Question: I'm creating a website that will have articles, and it will support the ability for people to sign up as an affiliate (and get a subdomain) and get paid per 'View' that they send to the website (they typically post their links on facebook pages which drive the traffic to my site)
So a typical URL could be 'http://johnsmith.mydomain.com/post/an-interesting-article', where 'johnsmith' is an affiliates username. Now the problem I am seeking suggestions for is how to go about tracking the views on these articles per each 'Username'. I have designed the below schema but I know it needs improvements, the site will initially get 30,000 to - 50,000 page views, so writing to a database every single time someone loads a page is completely unnecessary.
The View part is definitely not set in stone, it is just an idea.
Basically I need to store which username sent how many views to a given page. One other thing also, I need to store the IP address because I won't be paying for clicks that come from certain countries.
Using: MySQL, web server will either be Apache or xgnix
How best to go about this?
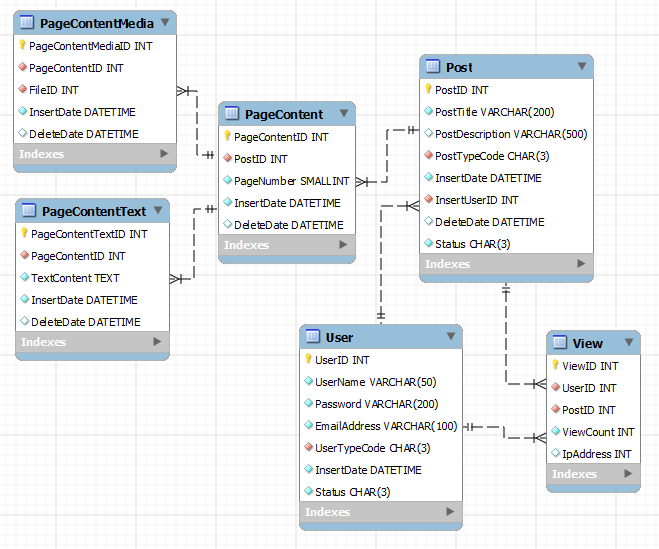
Answer: You could take a look at high-performance NoSQL database solutions for this problem.
<URL>, for example, is a in-memory key-value store with very high performance. You can adjust persisting the records to the disk according to you needs.